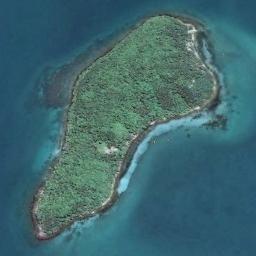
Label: island